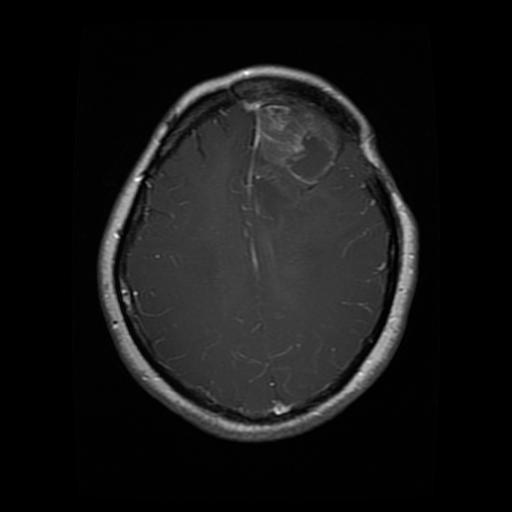
Label: glioma